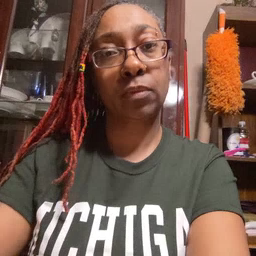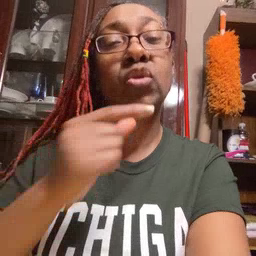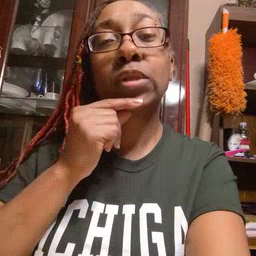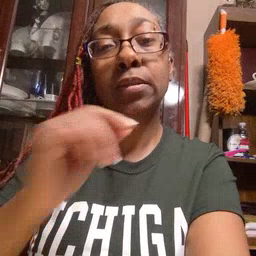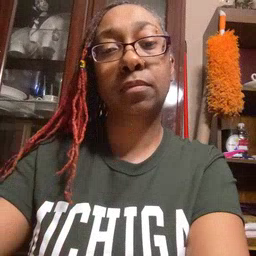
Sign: chin